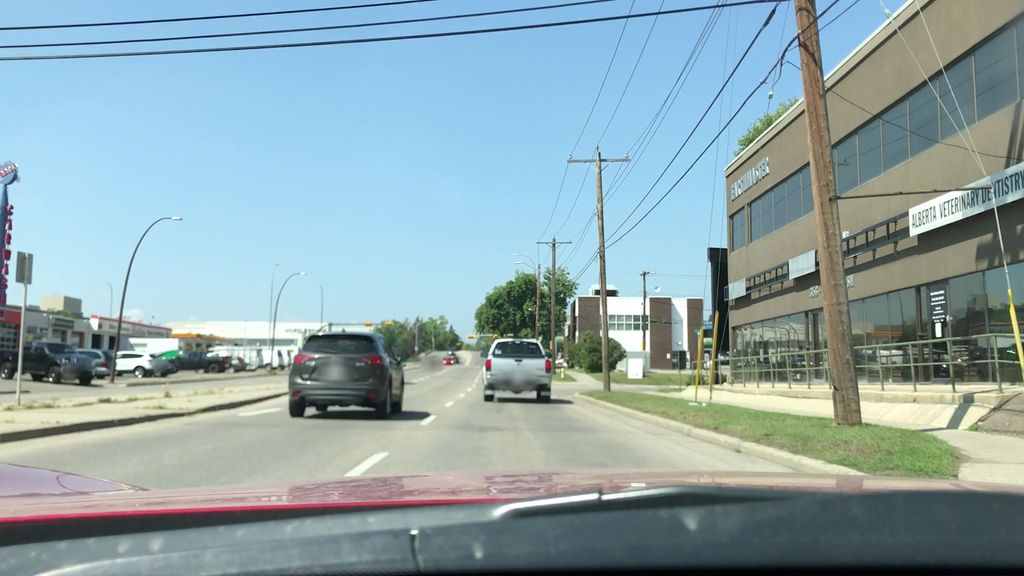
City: calgary